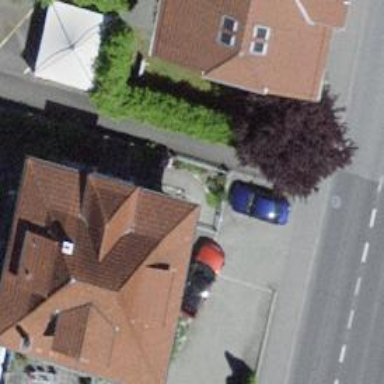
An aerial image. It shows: Hipped roof on residential building.